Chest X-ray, PA view. Patient: 26 years old, sex M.
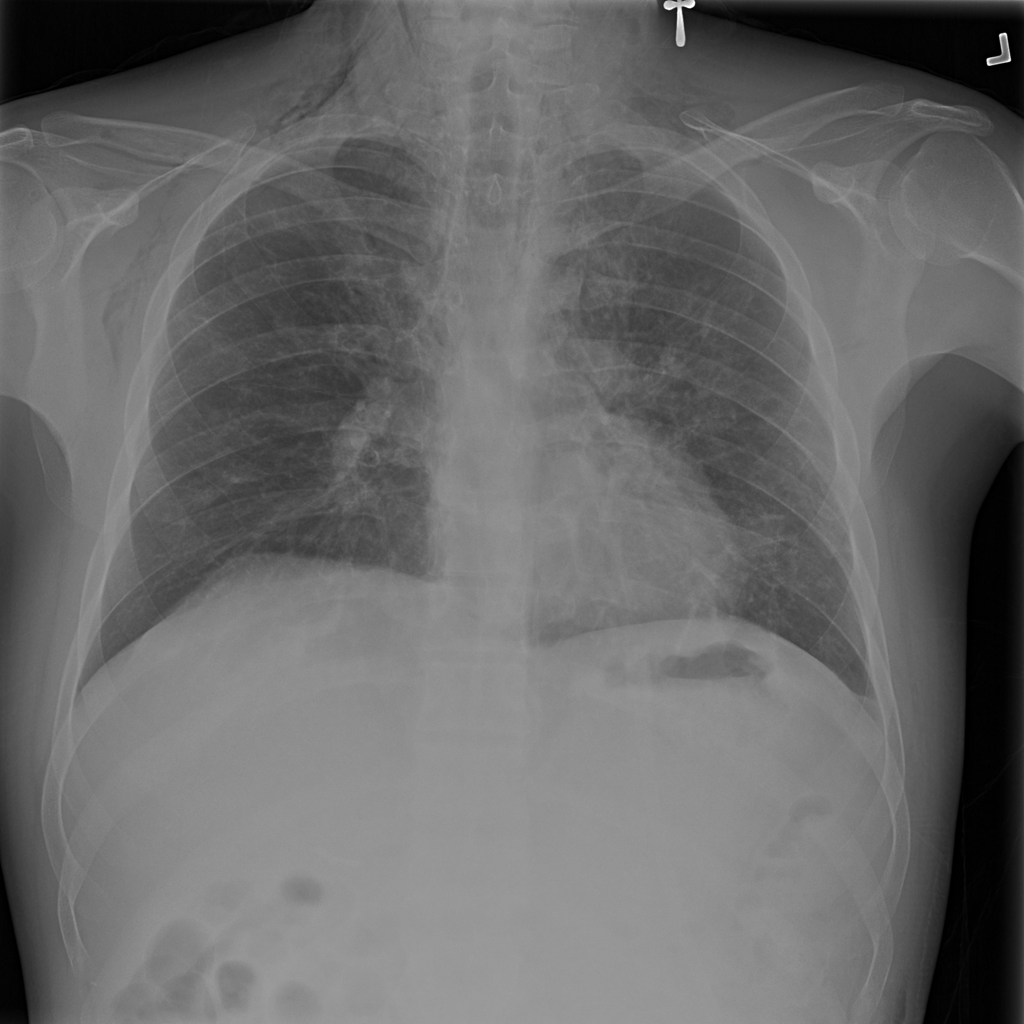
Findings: Consolidation, Emphysema